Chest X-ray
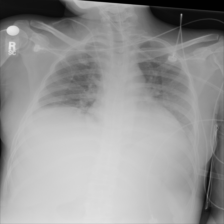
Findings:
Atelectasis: negative
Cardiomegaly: negative
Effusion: negative
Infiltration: negative
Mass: negative
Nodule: negative
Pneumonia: negative
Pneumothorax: negative
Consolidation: negative
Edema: negative
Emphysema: negative
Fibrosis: negative
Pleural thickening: negative
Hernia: negative